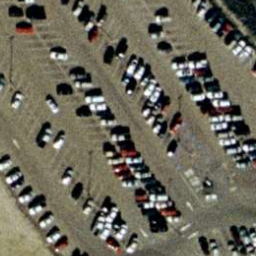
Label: parkinglot